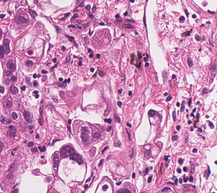
Tumor epithelial tissue: yes
Tumor-associated stroma tissue: yes
Normal tissue: no